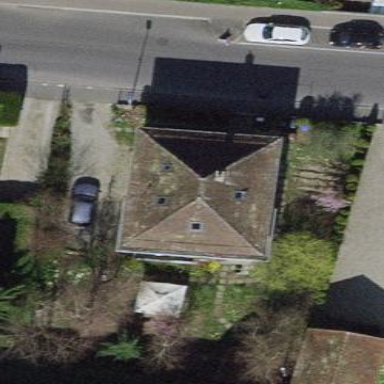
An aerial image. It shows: Hipped roof house.